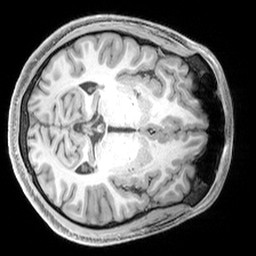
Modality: T1w
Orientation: axial
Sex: male
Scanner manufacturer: siemens
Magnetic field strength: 3 T
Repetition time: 2.3 s
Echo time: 0.00226 s